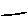
Label: line